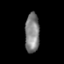
Tissue: prostate
Cell type: T cells
Senescence score: 0.3006
Nuclear area (px): 557
Mean DAPI intensity: 129.425